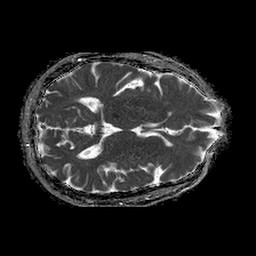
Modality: ADC
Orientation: axial
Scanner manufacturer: philips
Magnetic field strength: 1.5 T
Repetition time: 4.6 s
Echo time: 0.08517 s